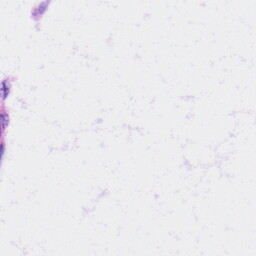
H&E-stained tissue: Liver